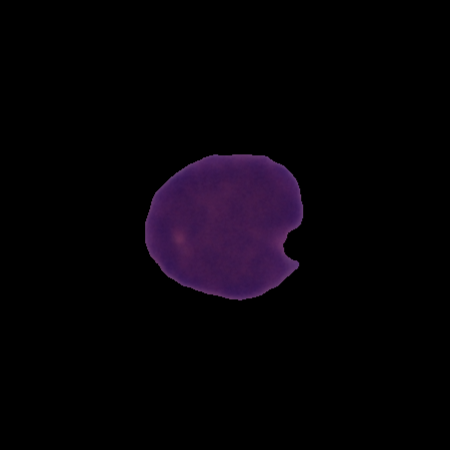
Label: cancer